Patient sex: F
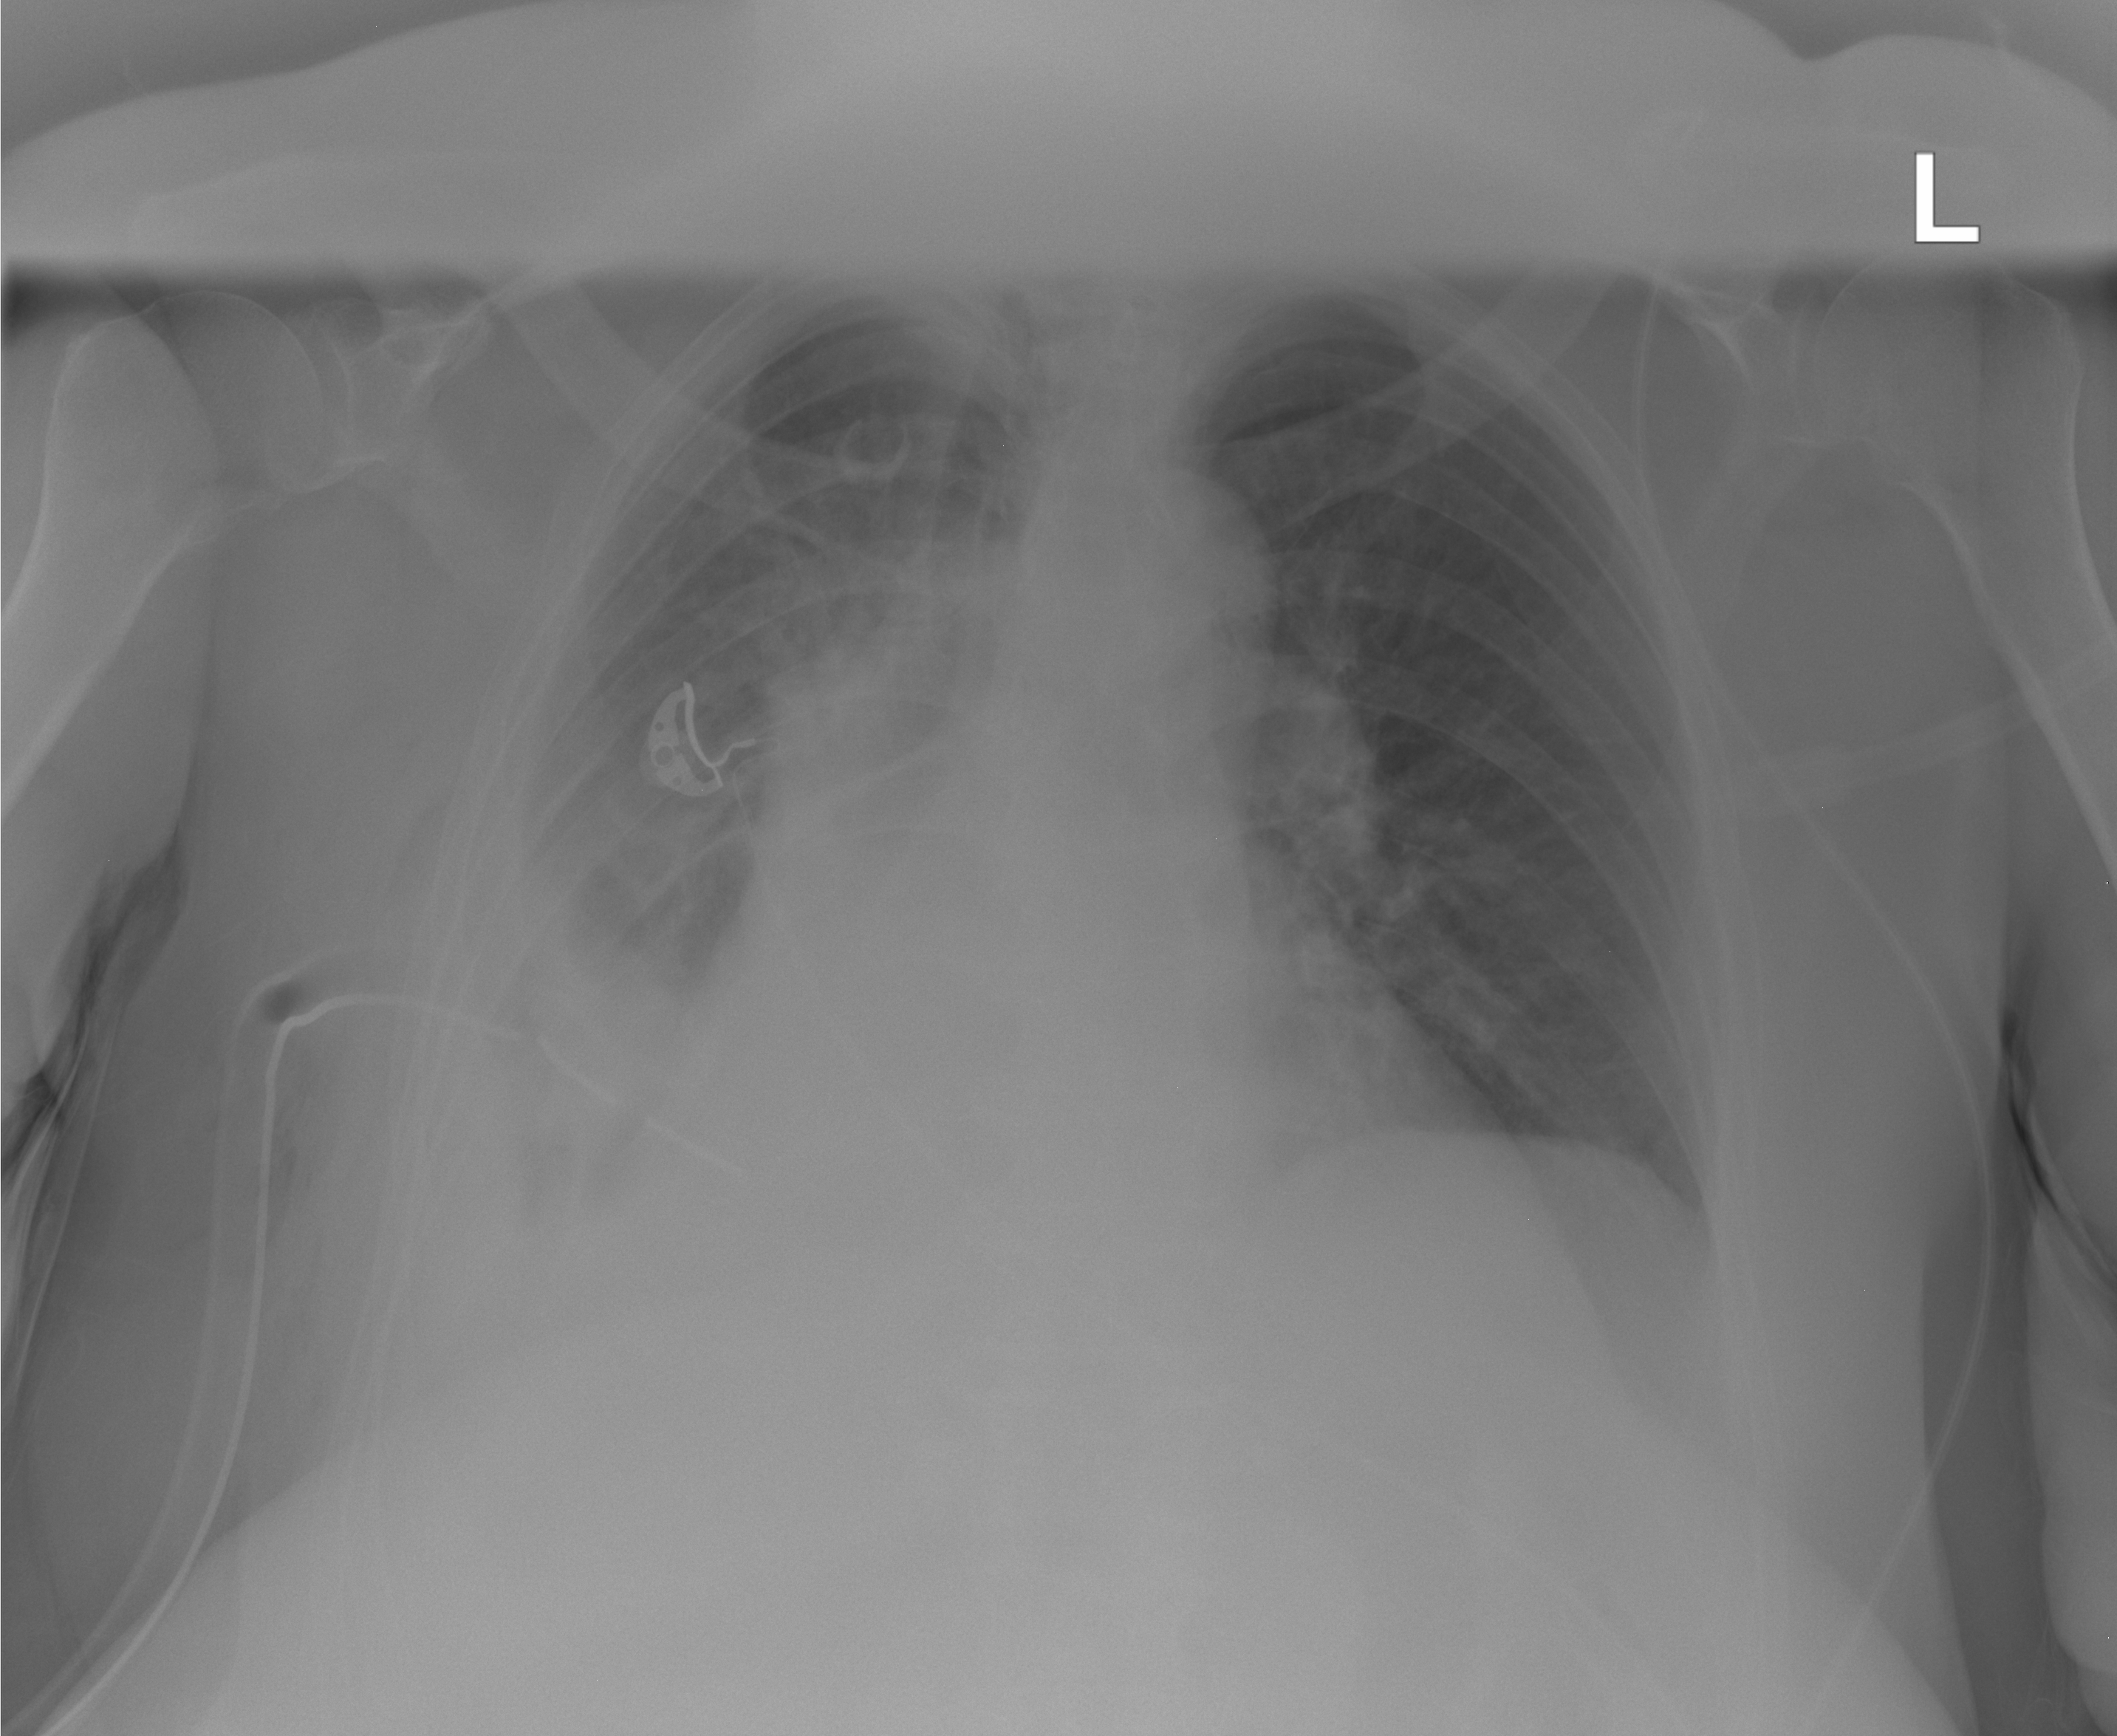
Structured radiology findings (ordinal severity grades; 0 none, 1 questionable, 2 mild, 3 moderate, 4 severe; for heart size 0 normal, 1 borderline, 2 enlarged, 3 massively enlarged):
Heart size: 2
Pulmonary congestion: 2
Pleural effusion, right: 3
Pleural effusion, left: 0
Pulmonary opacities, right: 0
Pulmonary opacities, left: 0
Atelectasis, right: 3
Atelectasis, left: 0